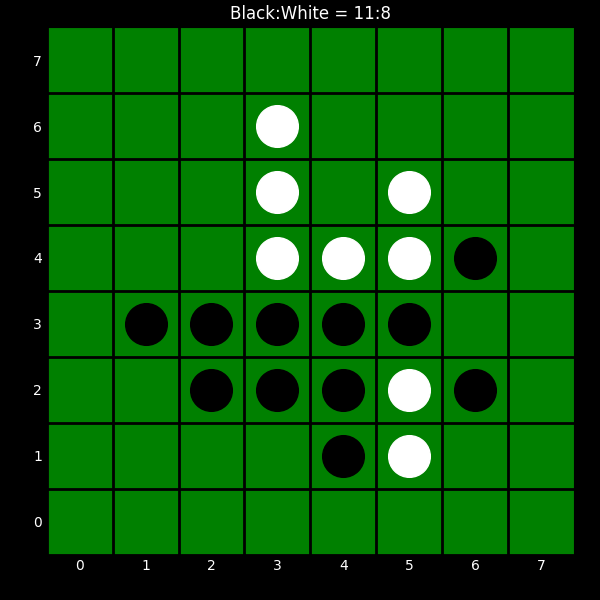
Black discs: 11
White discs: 8